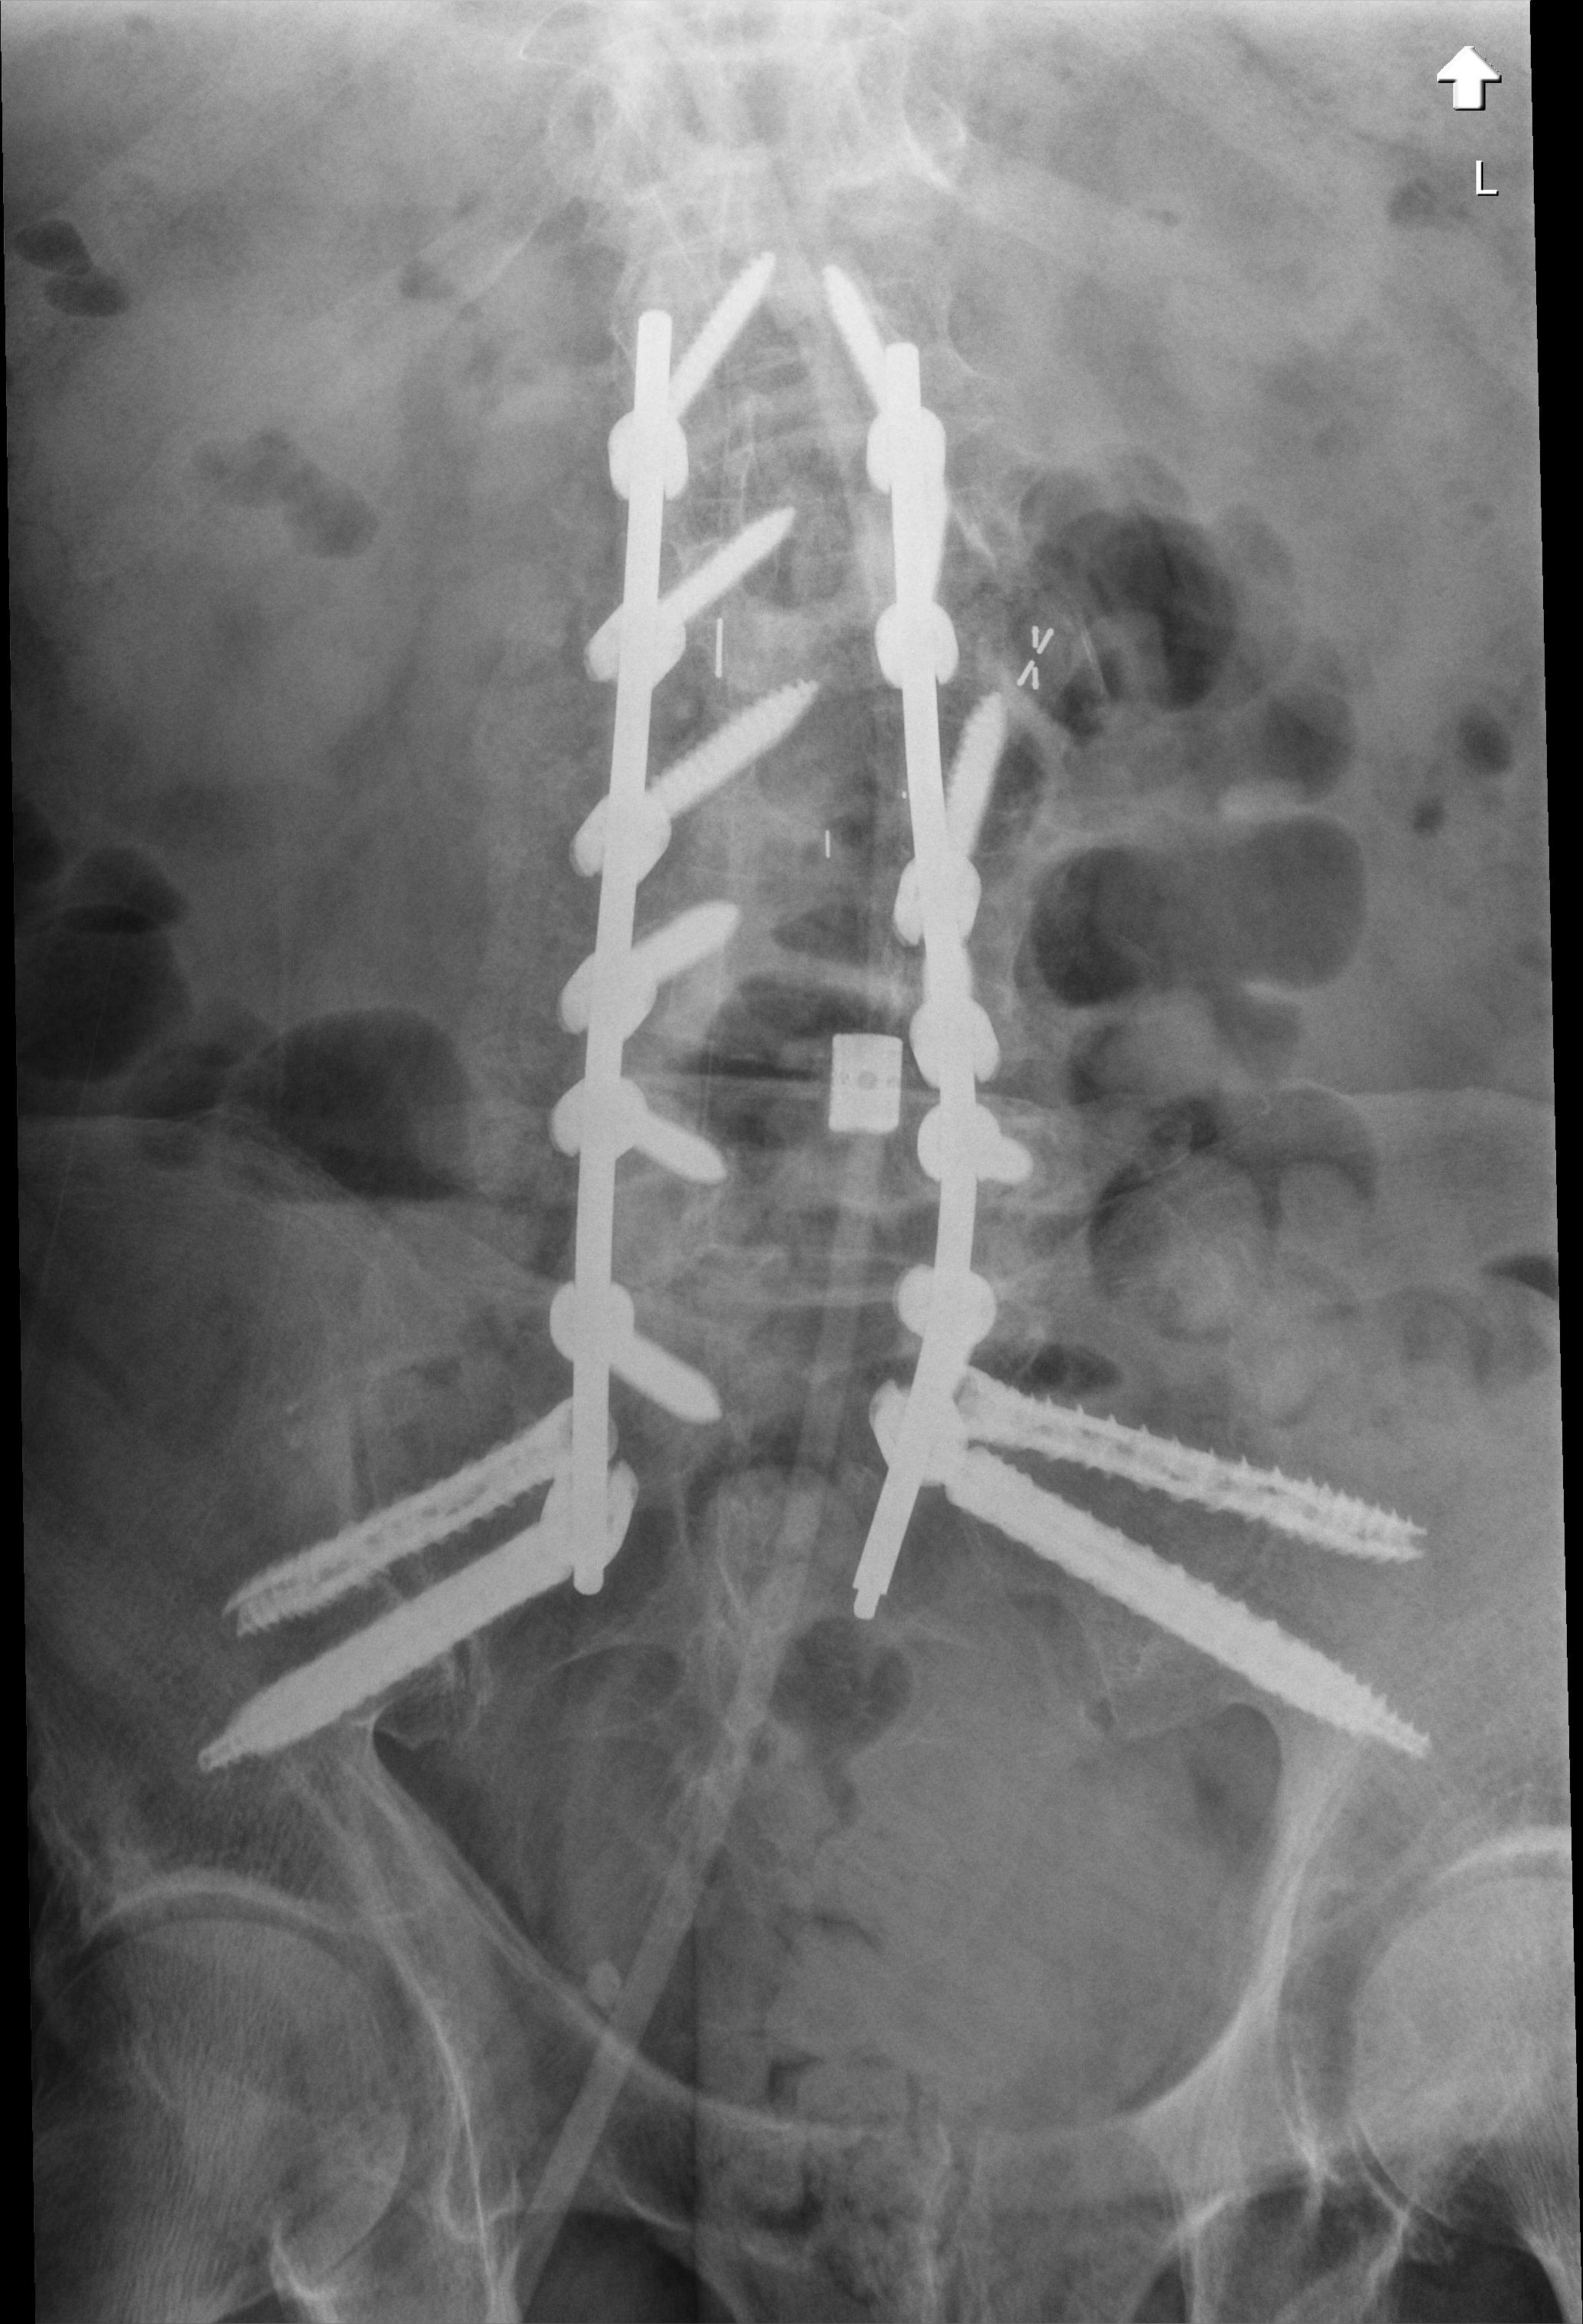
View: AP
Implant manufacturer: Depuy expedium (Synthes)